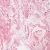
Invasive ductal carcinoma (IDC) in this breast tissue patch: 0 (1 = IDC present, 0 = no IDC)